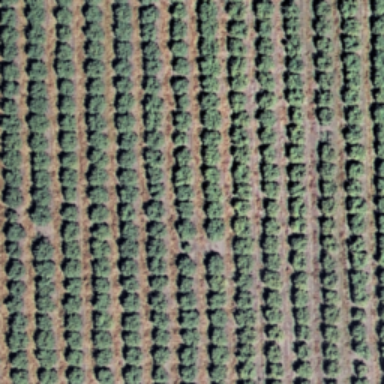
There is a piece of formland .